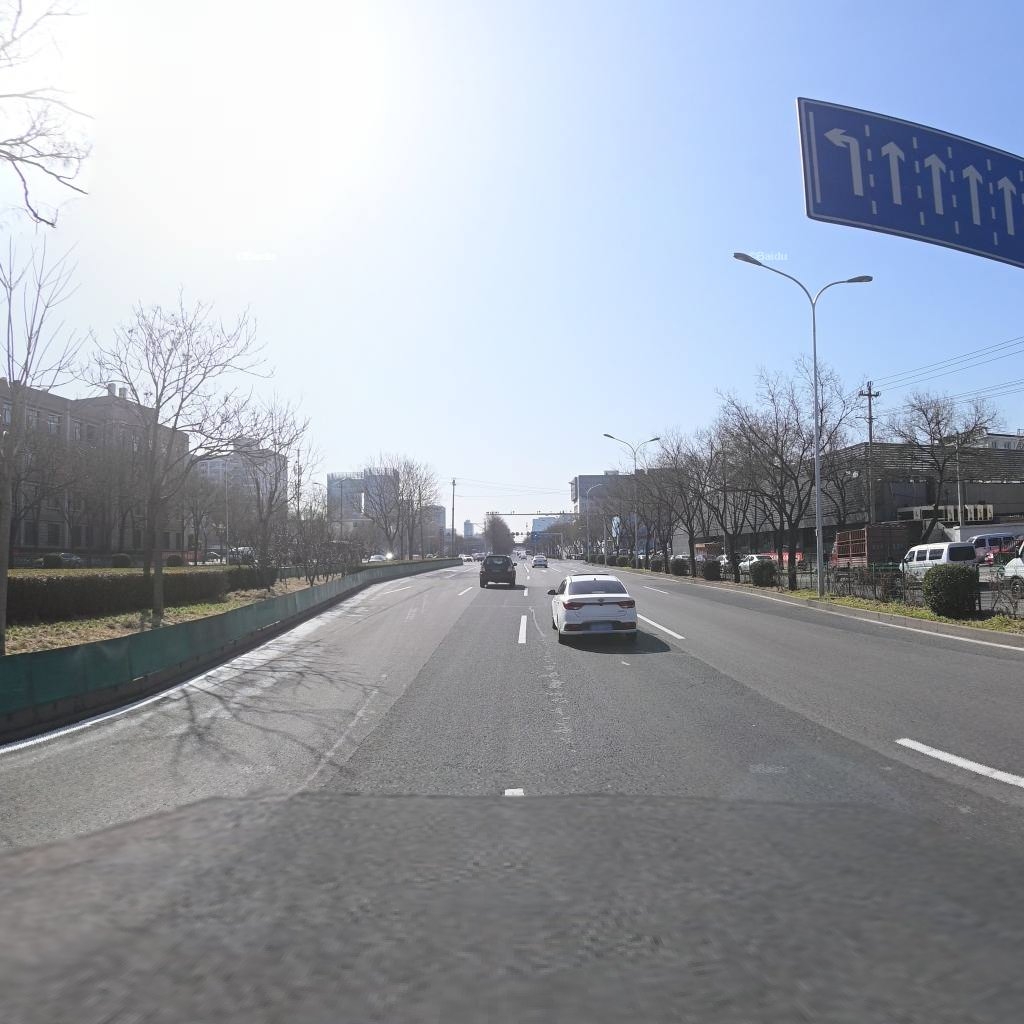
Region: Haidian
Road damage annotations: longitudinal patch, longitudinal patch